A scalogram of one vibration snapshot from a rotating bearing is shown, computed with a continuous wavelet transform. Classify the bearing condition as one of: normal, inner_race, outer_race, ball.
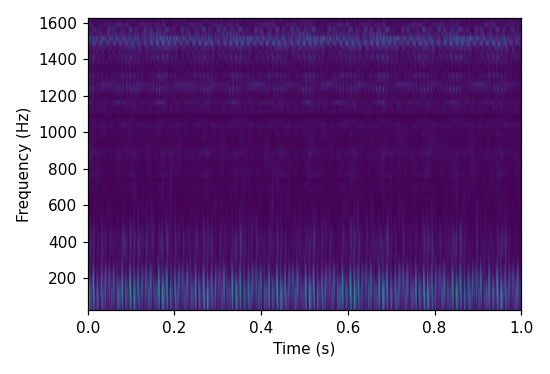
Answer: outer_race